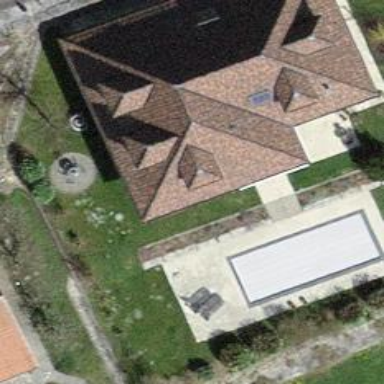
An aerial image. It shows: Building with tiled roof.